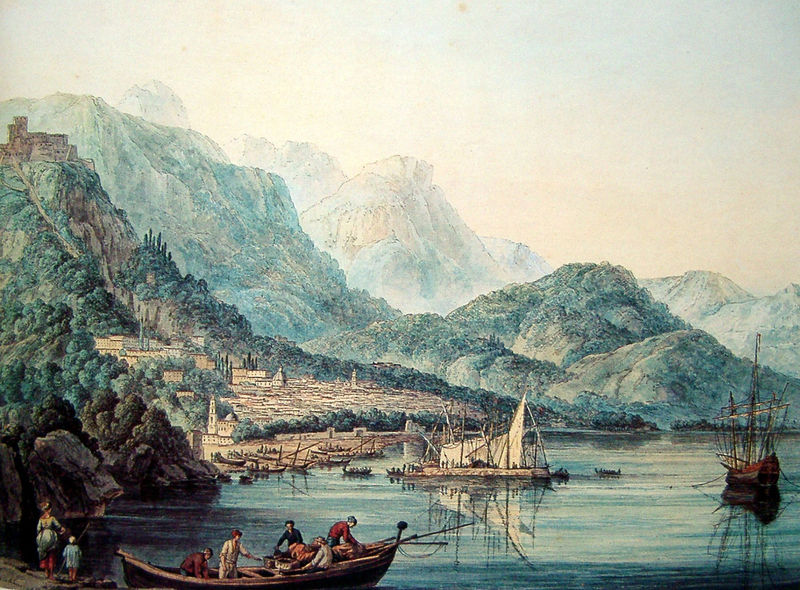
Titel: Salerno
Künstler: Jacob Philipp Hackert
Institution: (Privatbesitz)
Schlagwörter: baum, berg, blau, felsen, gemälde, himmel, meer, schatten, wasser, wolken, aquarell, bäume, fluss, gelb, grün, kirchturm, landschaft, menschen, see, stadt, teich, ufer, abend, braun, frau, grau, hell, hintergrund, licht, männer, pastell, schwarz, vordergrund, weiss, gebäude, haus, rot, schloss, weg, leinen, spiegel, ferne, häuser, hügel, natur, spiegelung, weite, gewässer, kirche, sonne, tücher, kind, wald, arbeit, boot, boote, turm, küste, ruhig, schiff, schiffe, segel, segelboot, strand, welle, italien, spiegelbild, fischer, leine, mast, netze, segelschiff, abhang, berge, fels, gebirge, hang, dorf, dunst, nebel, koppel, hafen, kuppel, masten, romantik, wild, schmal, bucht, reflexion, segelboote, taue, segeln, segler, ruine, burg, dom, spaziergang, alpen, festung, wälder, draußen, schweiz, kuppe, angel, florenz, siedlung, fähre, anker, aufbruch, bewaldet, manschen, bergsee, angler, silhuette, akropolis, angeln, hafenstadt, beiboot, fischfang, überfahrt, schifffahrt, grüm, dreimaster, barke, blaue berge, vorn, vertäut, darf, spoegelung, s, ieberge